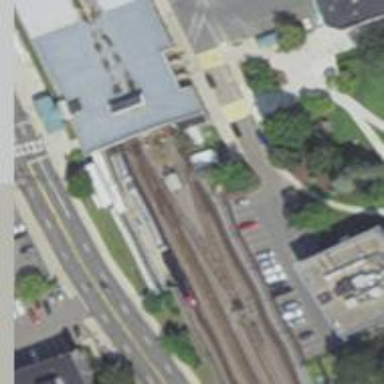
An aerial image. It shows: Electrified rail spur service.